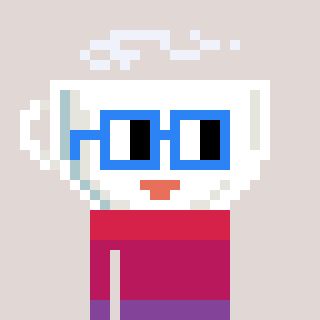
a pixel art character with square blue glasses, a mug-shaped head and a magenta-colored body on a warm background